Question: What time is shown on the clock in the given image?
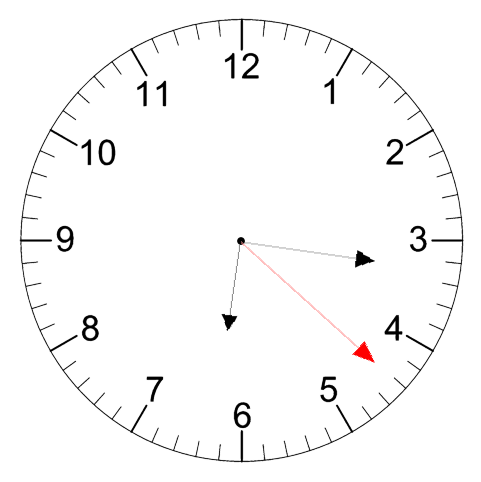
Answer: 06:16:22